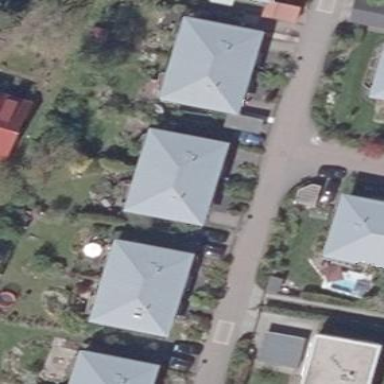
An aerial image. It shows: Hipped roof house.